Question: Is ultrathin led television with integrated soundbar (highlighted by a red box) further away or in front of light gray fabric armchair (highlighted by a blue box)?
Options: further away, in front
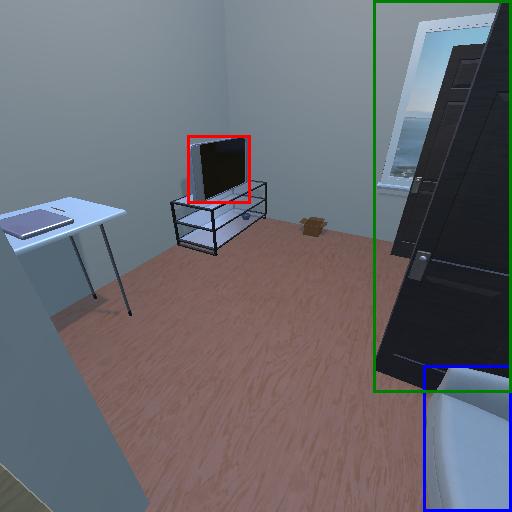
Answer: further away